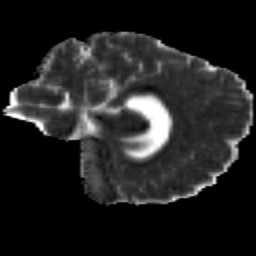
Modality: MD
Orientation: sagittal
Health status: healthy
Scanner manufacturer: siemens
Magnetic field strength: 3 T
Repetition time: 12 s
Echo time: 0.092 s